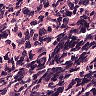
Metastatic tissue present: no